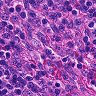
Metastatic tissue present: no